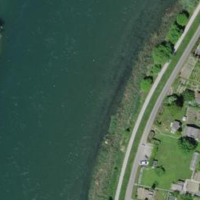
EUNIS habitat code: 15
Species observed at this site:
Passer montanus
Vicia cracca